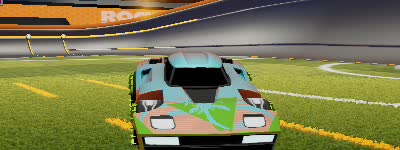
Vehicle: breakout